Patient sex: F
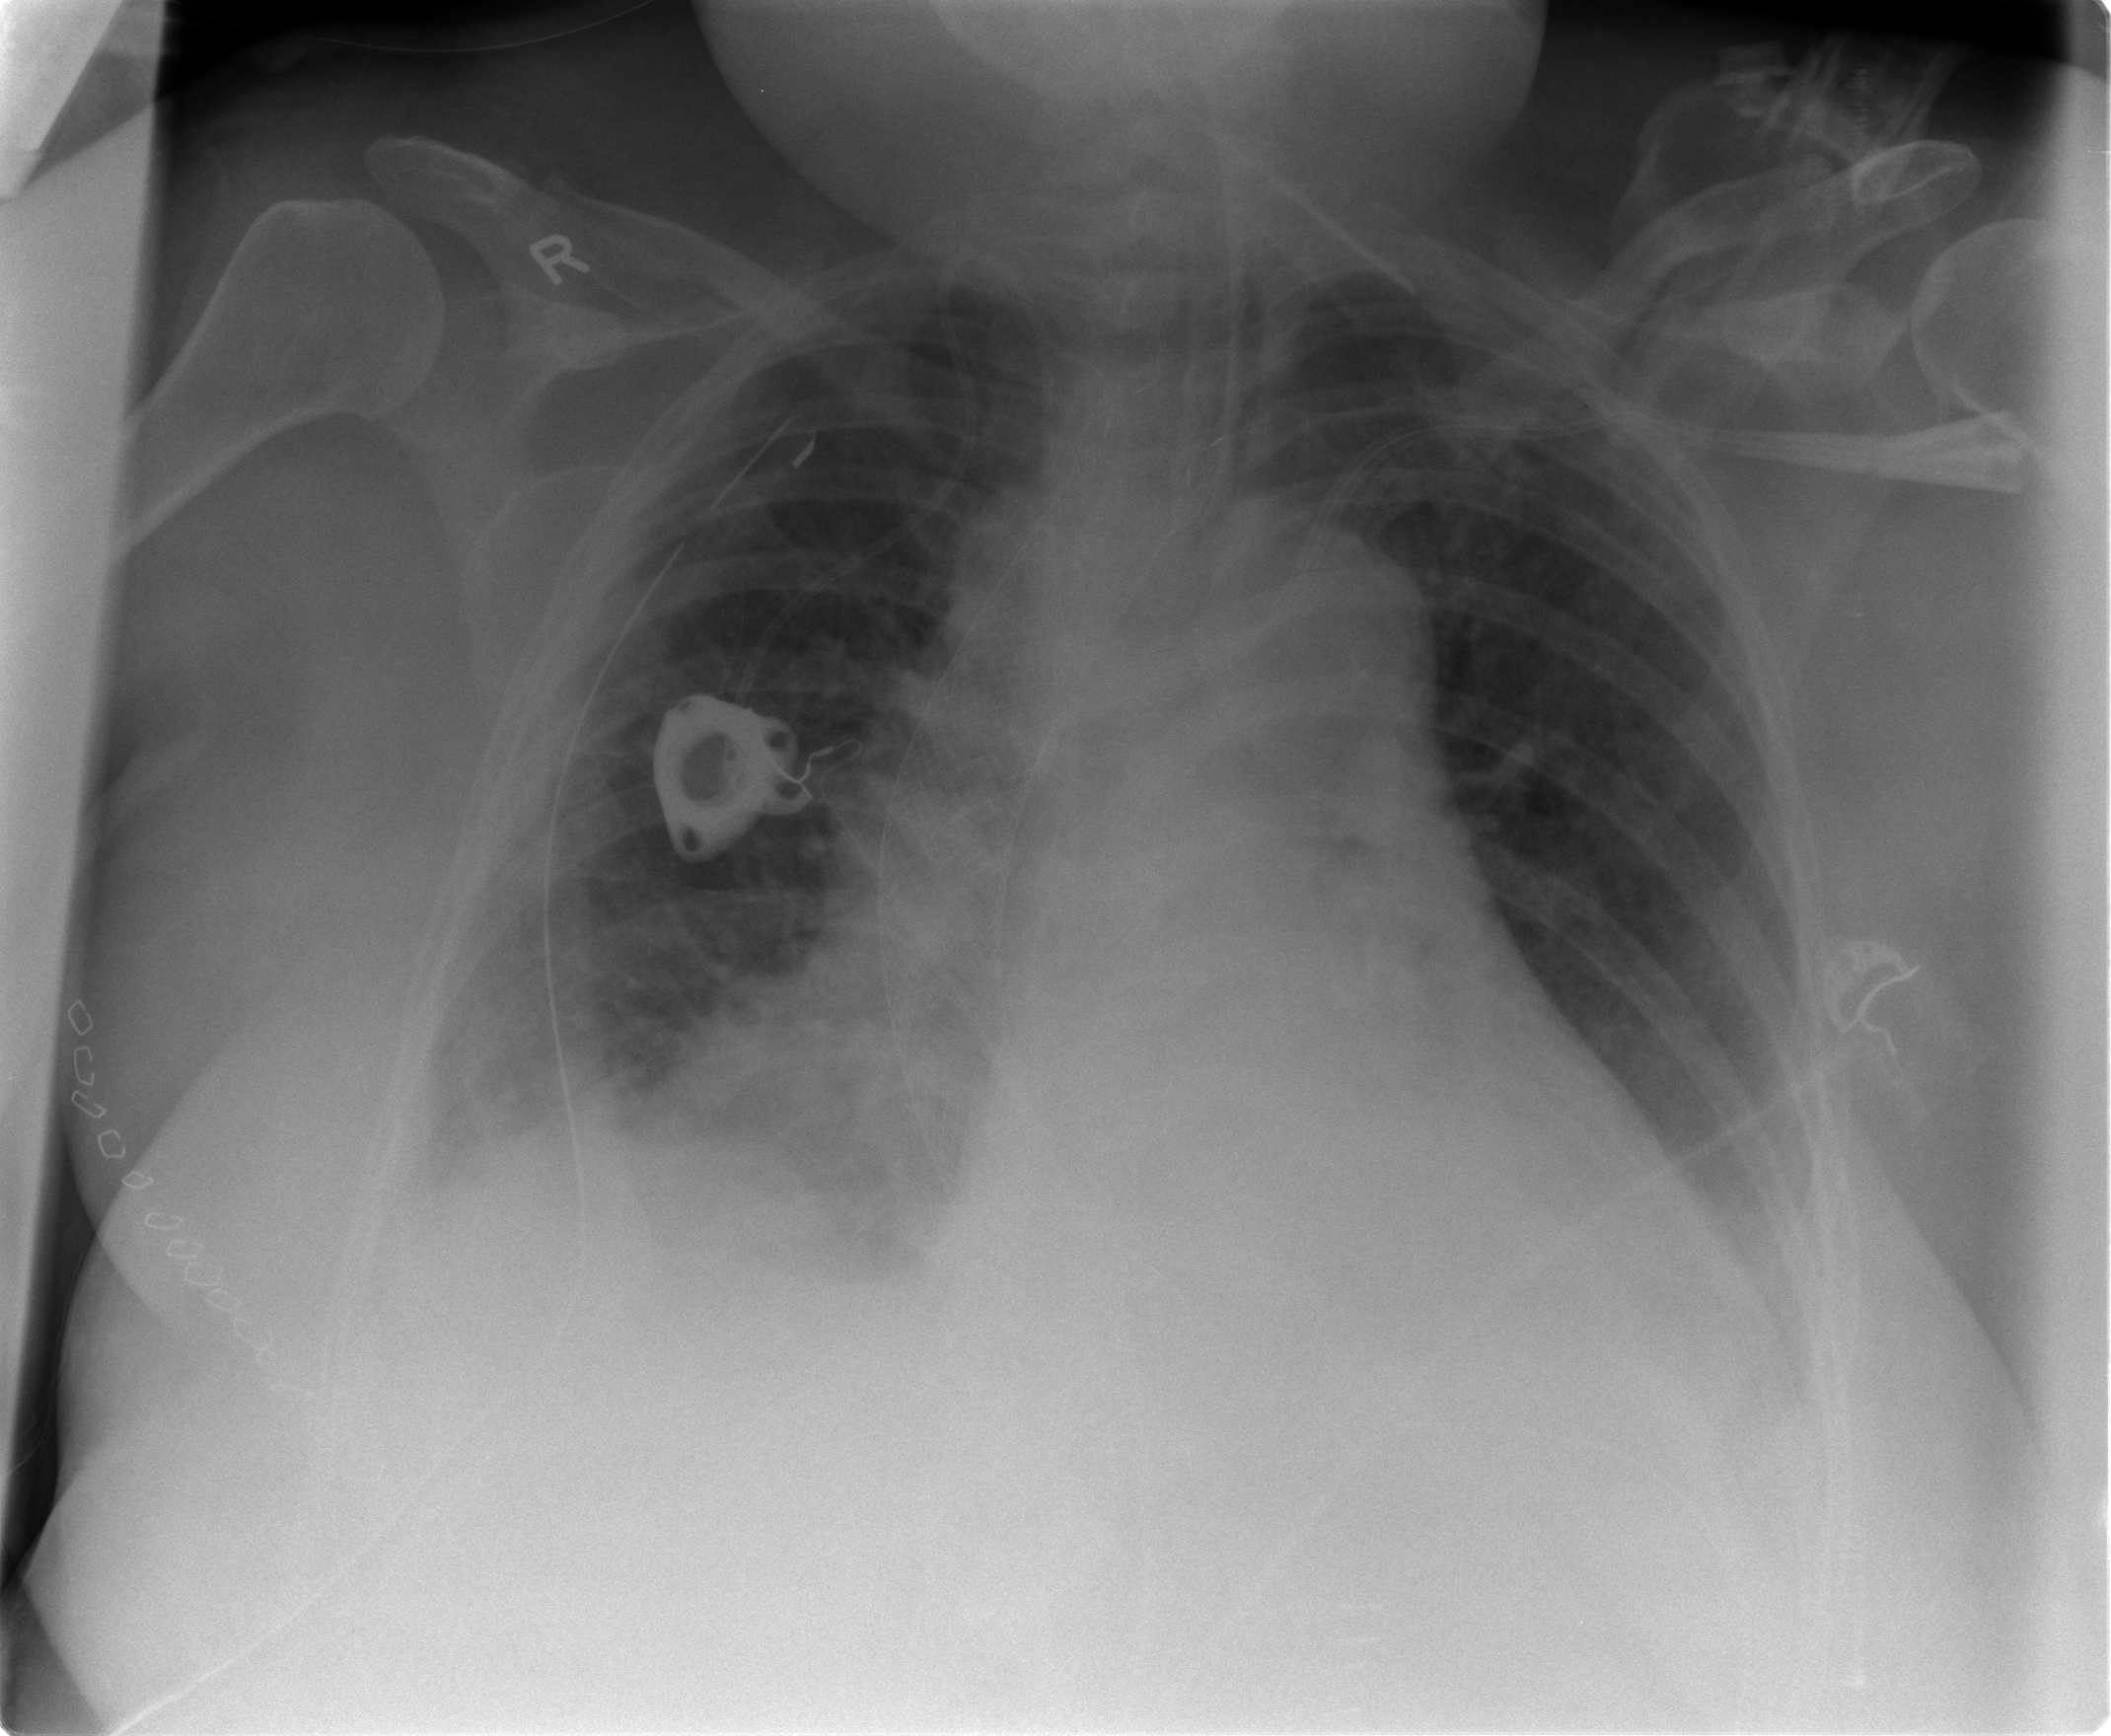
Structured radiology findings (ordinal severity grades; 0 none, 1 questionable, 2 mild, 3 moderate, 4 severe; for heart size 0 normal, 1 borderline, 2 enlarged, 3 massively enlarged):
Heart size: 3
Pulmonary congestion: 0
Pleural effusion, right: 2
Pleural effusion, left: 2
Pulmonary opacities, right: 1
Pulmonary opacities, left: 0
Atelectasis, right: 2
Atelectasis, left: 2